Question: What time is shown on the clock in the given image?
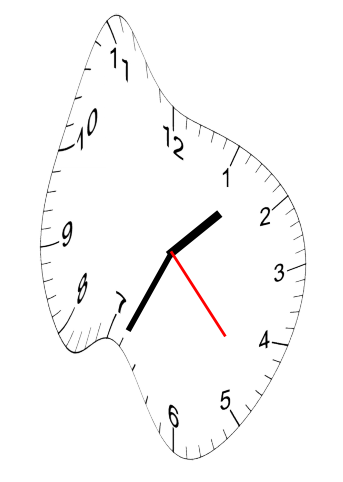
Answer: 01:34:23